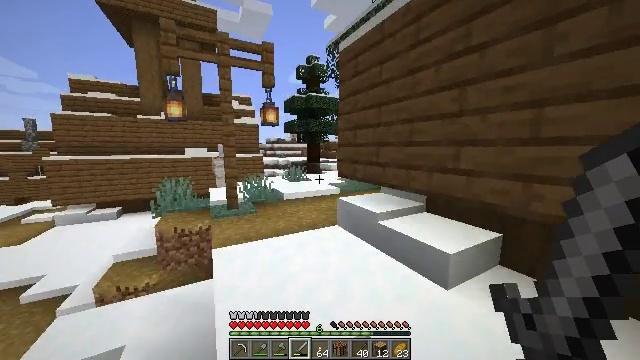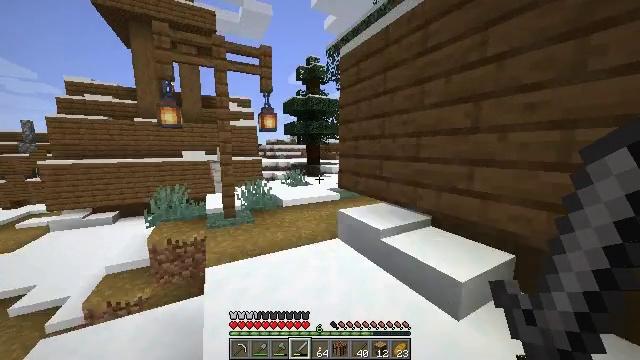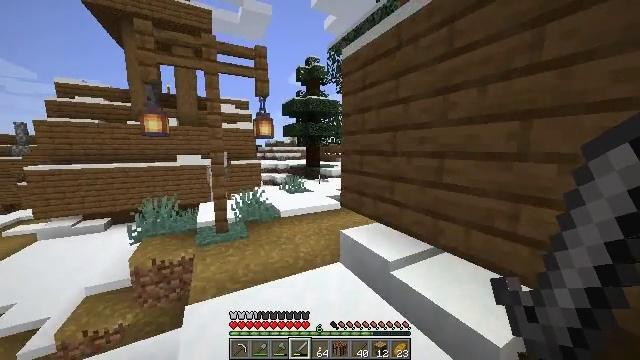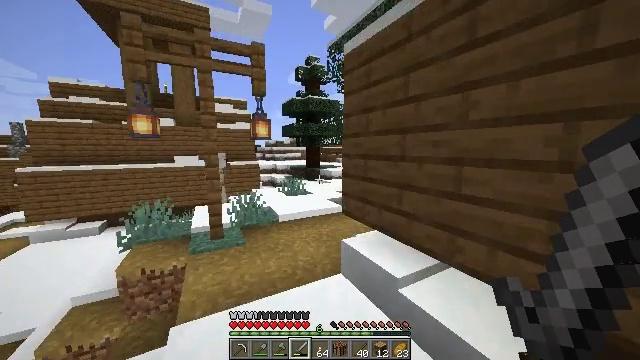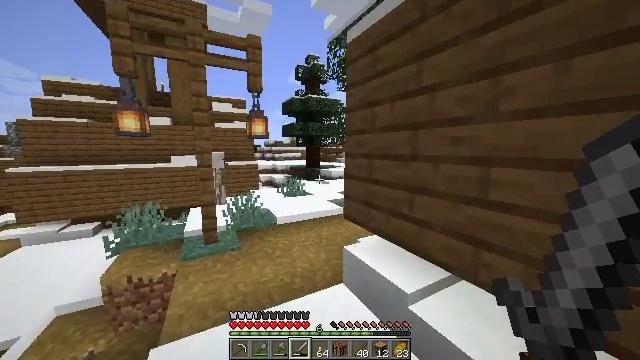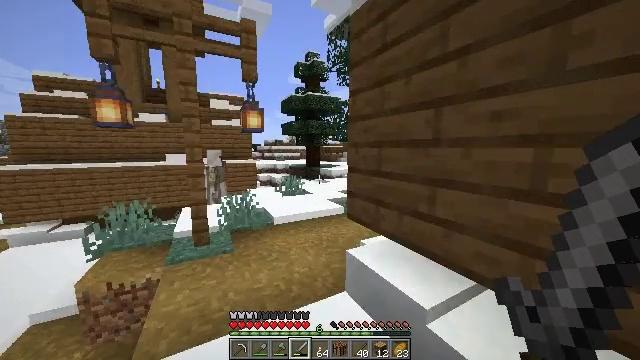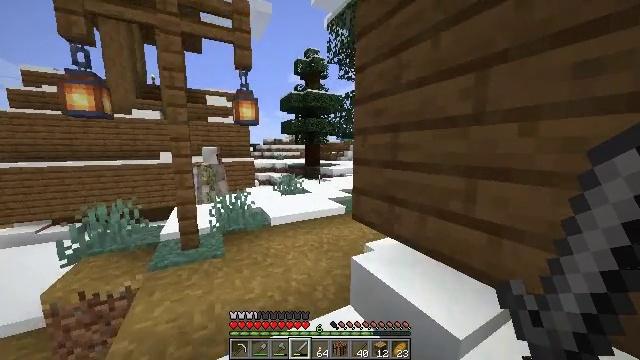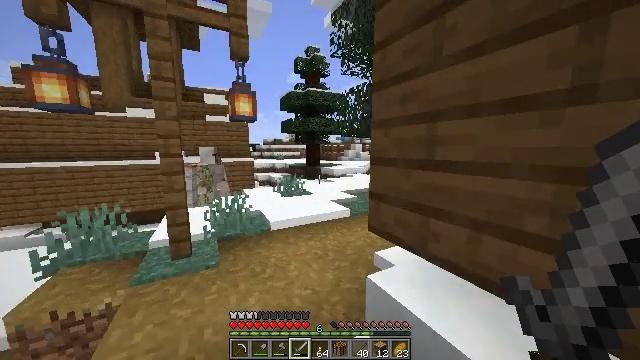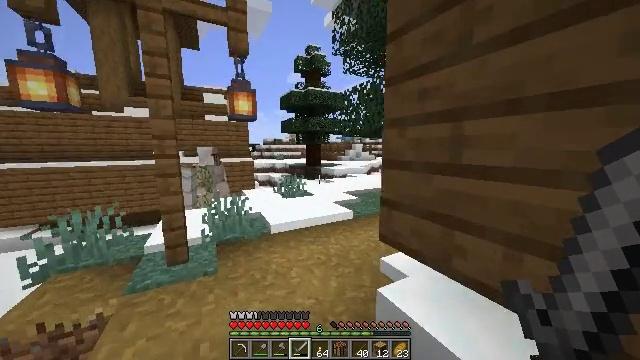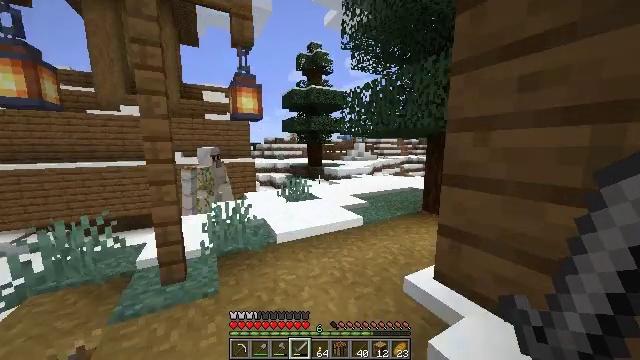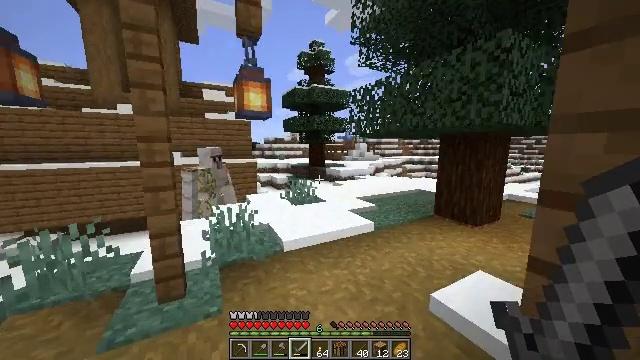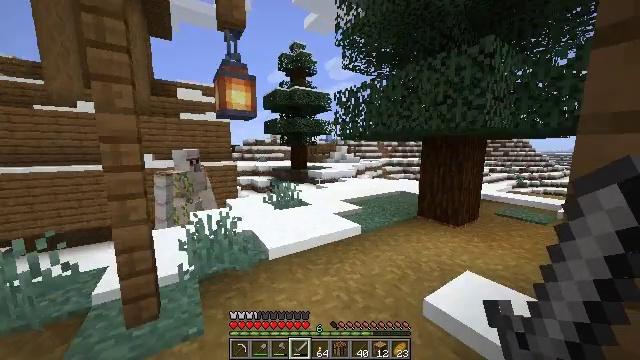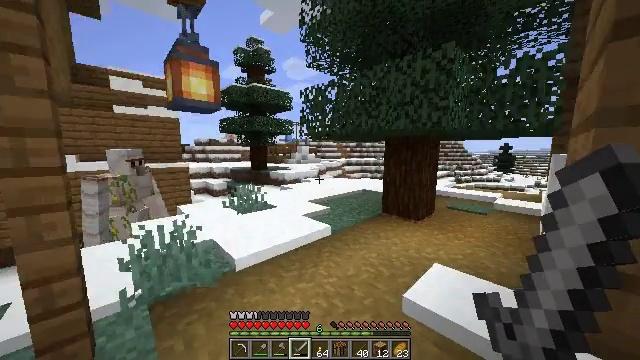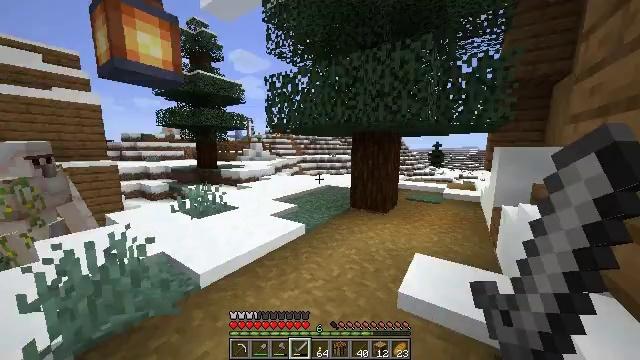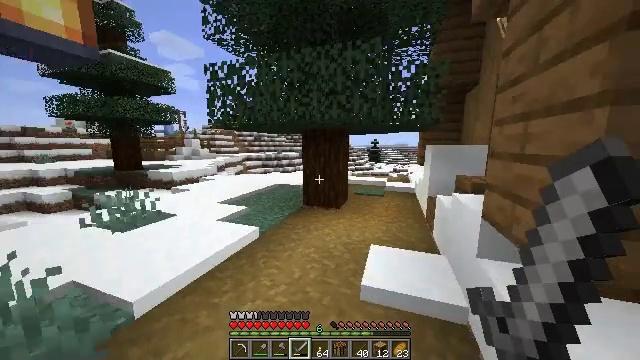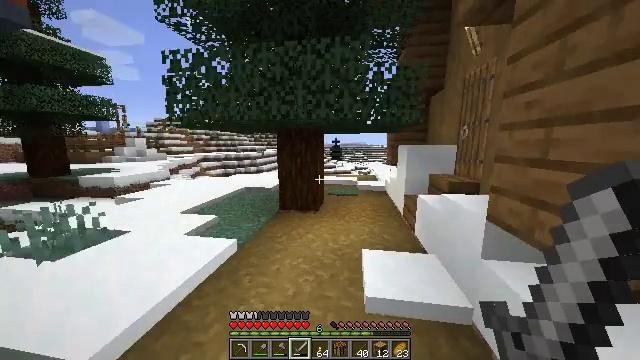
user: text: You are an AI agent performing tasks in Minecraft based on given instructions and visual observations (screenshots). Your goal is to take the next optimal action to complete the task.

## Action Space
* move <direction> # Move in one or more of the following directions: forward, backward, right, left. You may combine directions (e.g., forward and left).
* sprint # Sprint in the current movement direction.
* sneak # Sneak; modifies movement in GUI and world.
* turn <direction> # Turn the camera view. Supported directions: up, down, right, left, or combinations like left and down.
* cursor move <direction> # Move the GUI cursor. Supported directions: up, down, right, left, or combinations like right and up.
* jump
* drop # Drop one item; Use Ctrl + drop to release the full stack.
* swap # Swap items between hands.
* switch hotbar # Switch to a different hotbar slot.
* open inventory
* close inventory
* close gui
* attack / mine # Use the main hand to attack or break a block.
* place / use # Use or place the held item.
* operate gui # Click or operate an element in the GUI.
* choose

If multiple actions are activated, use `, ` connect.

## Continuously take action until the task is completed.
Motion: motion action
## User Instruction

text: Collect spruce leaves for landscaping.
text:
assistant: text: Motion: move forward, sprint, jump
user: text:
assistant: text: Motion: move forward, sprint, jump
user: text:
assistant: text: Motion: move forward, sprint
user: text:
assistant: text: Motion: move forward, sprint
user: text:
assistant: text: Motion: move forward, sprint
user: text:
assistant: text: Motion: move forward, sprint
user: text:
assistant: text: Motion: move forward and move left, sprint
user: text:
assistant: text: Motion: move forward and move left, sprint
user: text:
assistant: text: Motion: move forward and move left, sprint
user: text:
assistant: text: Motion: move forward and move left, sprint
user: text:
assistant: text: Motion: move forward and move left, sprint, turn right
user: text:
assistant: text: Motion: move forward and move left, sprint, turn right
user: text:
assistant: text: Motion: move forward and move left, sprint, turn right
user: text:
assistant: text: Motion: move forward and move left, sprint, turn right
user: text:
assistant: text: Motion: move forward and move left, sprint, turn right
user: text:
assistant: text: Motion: move forward and move left, sprint, turn right
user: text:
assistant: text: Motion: move forward and move left, sprint, turn right
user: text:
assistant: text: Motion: move forward and move left, sprint, turn right
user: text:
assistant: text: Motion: move forward and move left, sprint, turn right
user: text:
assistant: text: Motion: move forward and move left, sprint, turn right
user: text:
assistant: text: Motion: move forward and move left, sprint, turn right
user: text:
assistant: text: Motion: move forward and move left, sprint, turn right
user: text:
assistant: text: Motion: move forward, sprint, turn right
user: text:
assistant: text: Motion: move forward, sprint, turn right and up
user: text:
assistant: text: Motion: move forward, sprint, turn right and up
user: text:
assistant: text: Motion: move forward, sprint, turn right and up
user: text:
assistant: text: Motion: move forward, sprint, turn up
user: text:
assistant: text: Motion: move forward, sprint, turn up
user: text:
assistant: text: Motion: move forward, sprint, use / place
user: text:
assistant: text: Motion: move forward and move left, sprint, use / place